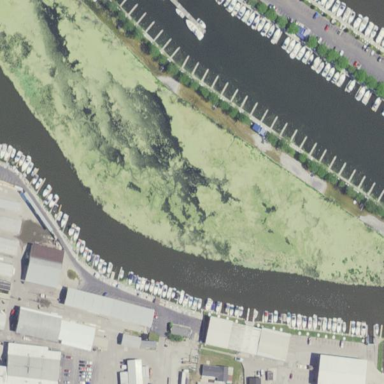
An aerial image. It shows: Boatyard located near waterway.